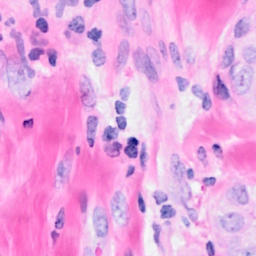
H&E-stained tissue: Breast